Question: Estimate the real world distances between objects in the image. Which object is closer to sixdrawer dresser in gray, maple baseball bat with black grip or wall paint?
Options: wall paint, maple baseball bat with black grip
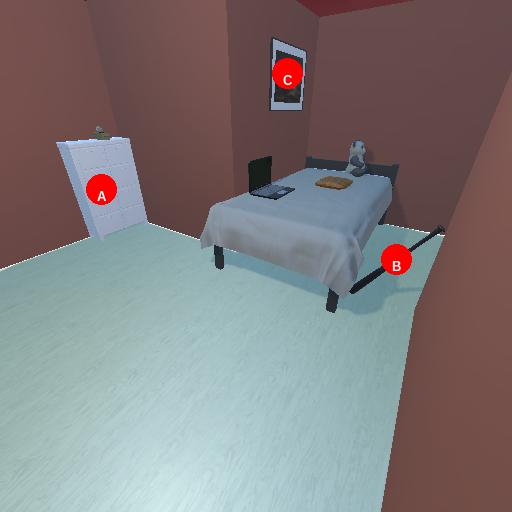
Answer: wall paint